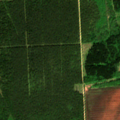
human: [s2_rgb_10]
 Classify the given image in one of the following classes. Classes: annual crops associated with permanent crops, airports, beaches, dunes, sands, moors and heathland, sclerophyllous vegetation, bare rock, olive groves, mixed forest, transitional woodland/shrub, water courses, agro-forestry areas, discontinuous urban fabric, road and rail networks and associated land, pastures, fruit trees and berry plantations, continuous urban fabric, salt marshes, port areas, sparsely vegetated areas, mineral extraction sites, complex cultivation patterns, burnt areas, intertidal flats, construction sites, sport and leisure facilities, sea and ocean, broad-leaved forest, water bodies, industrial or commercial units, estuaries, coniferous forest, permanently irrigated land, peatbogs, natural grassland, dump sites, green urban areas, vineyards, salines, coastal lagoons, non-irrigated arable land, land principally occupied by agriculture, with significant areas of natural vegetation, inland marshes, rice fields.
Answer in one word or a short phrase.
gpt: land principally occupied by agriculture, with significant areas of natural vegetation, broad-leaved forest, coniferous forest, mixed forest, peatbogs